Question: I am building a swing FTP client.Here is my code for jframe :-
'''
package jframe;
import jframe.swing.download.*;
import org.apache.commons.net.ftp.FTPClient;
import org.apache.commons.net.ftp.FTPFile;
import test.FtpClient;
import javax.swing.*;
import javax.swing.table.TableModel;
import javax.swing.tree.DefaultMutableTreeNode;
import javax.swing.tree.DefaultTreeModel;
import java.awt.event.*;
import java.awt.*;
import java.io.IOException;
import java.util.ArrayList;
import java.util.Enumeration;
import javax.swing.tree.DefaultMutableTreeNode;
public class UndecoratedFrameDemo {
private static Point point = new Point();
ArrayList arrayList;
static String server = "";
static int port = 21;
static String user = "";
static String pass = "";
JPopupMenu popup;
public UndecoratedFrameDemo()
{
final Ftp_by_apache ftpByApache=new Ftp_by_apache(server,user,pass);
arrayList=ftpByApache.getAllFile("/");
final JFrame frame = new JFrame("FTP Client By MPST");
frame.setUndecorated(false);
frame.addMouseListener(new MouseAdapter() {
public void mousePressed(MouseEvent e) {
point.x = e.getX();
point.y = e.getY();
}
});
frame.addMouseMotionListener(new MouseMotionAdapter() {
public void mouseDragged(MouseEvent e) {
Point p = frame.getLocation();
frame.setLocation(p.x + e.getX() - point.x,
p.y + e.getY() - point.y);
}
});
frame.setSize(700, 500);
frame.setLocation(300, 150);
frame.setLayout(new BorderLayout());
Image icon = new javax.swing.ImageIcon("ftp-big-icon.jpg").getImage();
frame.setIconImage(icon);
Container pane=frame.getContentPane();
pane.setLayout(new BorderLayout());
JMenuBar menuBar = new JMenuBar();
JMenu file = new JMenu("File");
menuBar.add(file);
JMenuItem New = new JMenuItem("New Server");
New.addActionListener(new ActionListener() {
@Override
public void actionPerformed(ActionEvent e) {
/*code for new ftp server*/
}
});
file.add(New);
JMenuItem rename = new JMenuItem("Rename");
New.addActionListener(new ActionListener() {
@Override
public void actionPerformed(ActionEvent e) {
/*code for rename*/
}
});
file.add(rename);
JMenuItem delete = new JMenuItem("Delete");
New.addActionListener(new ActionListener() {
@Override
public void actionPerformed(ActionEvent e) {
/*code for delete*/
}
});
file.add(delete);
JMenuItem connect = new JMenuItem("Connect");
New.addActionListener(new ActionListener() {
@Override
public void actionPerformed(ActionEvent e) {
/*code for connect to differnt ftp*/
}
});
file.add(connect);
JMenuItem item = new JMenuItem("Exit");
item.addActionListener(new ActionListener(){
@Override
public void actionPerformed(ActionEvent e) {
System.exit(0);
}
});
file.add(item);
JMenu edit = new JMenu("Edit");
menuBar.add(edit);
JMenuItem copy = new JMenuItem("Copy");
item.addActionListener(new ActionListener(){
@Override
public void actionPerformed(ActionEvent e) {
/* code for copy*/
}
});
edit.add(copy);
JMenuItem paste = new JMenuItem("Paste");
item.addActionListener(new ActionListener(){
@Override
public void actionPerformed(ActionEvent e) {
/* code for Paste*/
}
});
edit.add(paste);
JMenuItem mkdir = new JMenuItem("New Directory");
New.addActionListener(new ActionListener(){
@Override
public void actionPerformed(ActionEvent e) {
System.exit(0);
}
});
file.add(mkdir);
popup = new JPopupMenu();
JMenuItem popupcopy= new JMenuItem("Copy");
popup.add(popupcopy );
JMenuItem popuprename= new JMenuItem("Rename");
popup.add( popuprename );
JMenuItem popupdelete= new JMenuItem("Delete");
popup.add( popupdelete );
JMenuItem menuItem = new JMenuItem("Open");
menuItem.addActionListener(new ActionListener(){
public void actionPerformed(ActionEvent event){
Component c = (Component)event.getSource();
JPopupMenu popup = (JPopupMenu)c.getParent();
JTable table = (JTable)popup.getInvoker();
System.out.println(table.getSelectedRow() + " : " + table.getSelectedColumn());
if(table.getValueAt(table.getSelectedRow(),table.getSelectedColumn()+1).equals("File Folder"))
{
System.out.println("File Folder Clicked");
SwingUtilities.updateComponentTreeUI(frame);
}
else
{
try {
ftpByApache.download(table.getValueAt(table.getSelectedRow(),table.getSelectedColumn()).toString(),"X:/");
}
catch (Exception e)
{
e.printStackTrace();
}
}
}
});
popup.add(menuItem);
FileTableModel fileTableModel =new FileTableModel(arrayList) ;
JTable table = new JTable(fileTableModel)
{
public boolean isCellEditable(int data, int column)
{
return false;
}
};
table.addMouseListener(new MouseAdapter() {
public void mousePressed(MouseEvent e) {
System.out.println("pressed");
}
public void mouseReleased(MouseEvent e) {
if (e.isPopupTrigger()) {
JTable source = (JTable) e.getSource();
int row = source.rowAtPoint(e.getPoint());
int column = source.columnAtPoint(e.getPoint());
if (!source.isRowSelected(row))
source.changeSelection(row, column, false, false);
popup.show(e.getComponent(), e.getX(), e.getY());
}
}
});
table.setPreferredScrollableViewportSize(table.getPreferredSize());
JScrollPane scrollPane = new JScrollPane(table);
frame.getContentPane().add(scrollPane, BorderLayout.CENTER);
frame.setJMenuBar(menuBar);
frame.setVisible(true);
}
public static void main(String[] args) {
new UndecoratedFrameDemo();
}
public String[] getDir(String dir){ //Gets all of the directories from a given directory and returns them as a String Array
String[] directories;
try{
FTPClient ftpClient = new FTPClient();
FTPFile[] objects = ftpClient.listDirectories(dir);
ftpClient.connect(server, port);
ftpClient.login(user, pass);
ftpClient.enterLocalPassiveMode();
ftpClient.setFileType(FTPClient.BINARY_FILE_TYPE);
directories = new String[objects.length];
for(int i=0; i<objects.length; i++){
directories[i]=objects[i].getName();
}
return directories;
} catch (IOException ex) {
String[] dir1={};
System.out.println("ERROR");
return dir1;
}
}
}
'''
And here is my ftp class code
'''
package jframe;
import java.io.FileInputStream;
import java.io.FileNotFoundException;
import java.io.FileOutputStream;
import java.io.IOException;
import java.io.InputStream;
import java.io.OutputStream;
import java.text.DateFormat;
import java.text.ParseException;
import java.text.SimpleDateFormat;
import java.util.ArrayList;
import java.util.Date;
import java.util.List;
import javax.imageio.stream.FileImageInputStream;
import org.apache.commons.net.*;
import org.apache.commons.net.ftp.FTPClient;
import org.apache.commons.net.ftp.FTPFile;
public class Ftp_by_apache {
FTPClient f = null;
//
public Ftp_by_apache(String url, String username, String password) {
f = new FTPClient();
//
f.enterLocalPassiveMode();
this.get_connection(url, username, password);
}
public String printTime(String time) {
SimpleDateFormat dateFormat = new SimpleDateFormat("ddMMyyyyHHmmss");
try {
String timePart = time.split(" ")[1];
Date modificationTime = dateFormat.parse(timePart);
System.out.println("File modification time: " + modificationTime);
return modificationTime.toString();
} catch (ParseException ex) {
ex.printStackTrace();
return "undefined";
}
}
//
public void get_connection(String url, String username, String password) {
try {
f.connect(url);
System.out.println("connect success!");
f.setControlEncoding("GBK");
boolean login = f.login(username, password);
if (login)
System.out.println("logged In");
else
System.out.println("Login Failed!");
} catch (IOException e) {
e.printStackTrace();
}
}
public void close_connection() {
boolean logout = false;
try {
logout = f.logout();
} catch (IOException e1) {
// TODO Auto-generated catch block
e1.printStackTrace();
}
if (logout) {
System.out.println("Log out successfull!");
} else {
System.out.println("try again!");
}
if (f.isConnected())
try {
System.out.println("connection is alive!");
f.disconnect();
} catch (IOException e) {
e.printStackTrace();
}
}
//
public ArrayList getAllFile(String dir) {
f.enterLocalPassiveMode();
/* try {
f.changeWorkingDirectory(dir);
}
catch (Exception e)
{
e.printStackTrace();
}*/
DateFormat dateFormater = new SimpleDateFormat("dd/MM/yyyy HH:mm:ss");
ArrayList<ArrayList> arrayList= new ArrayList<ArrayList>();
FTPFile[] files = null;
try {
files = f.listFiles();
if(f.isAvailable())
{
System.out.println("connected");
}
System.out.println("length: "+files.length);
} catch (IOException e) {
// TODO Auto-generated catch block
e.printStackTrace();
}
for (FTPFile file : files) {
ArrayList arrayList1=new ArrayList();
arrayList1.add(file.getName());
if (file.isDirectory())
{
arrayList1.add("File Folder");
}
else if (file.getName().endsWith(".exe"))
{
arrayList1.add("Application");
}
else if (file.getName().endsWith(".zip"))
{
arrayList1.add("Compressed (Zip Folder)");
}
else if (file.getName().endsWith(".xls")||file.getName().endsWith(".xlsx")||file.getName().endsWith(".doc")||file.getName().endsWith(".docx")||file.getName().endsWith(".rtf"))
{
arrayList1.add("Microsoft Office Document");
}
else if (file.getName().endsWith(".sql"))
{
arrayList1.add("SQL File");
}
else if (file.getName().endsWith(".txt"))
{
arrayList1.add("Text Document");
}
else if (file.getName().endsWith(".pdf"))
{
arrayList1.add("PDF Document");
}
else
{
arrayList1.add("File");
}
arrayList1.add(dateFormater.format(file.getTimestamp().getTime()));
arrayList1.add(file.getSize()+" Kb");
arrayList.add(arrayList1);
if(file.isDirectory())
System.out.println(file.getName()+": Directory");
if(file.isFile())
System.out.println(file.getName()+": File");
}
System.out.println(arrayList);
return arrayList;
}
//
public void upload(String File_path) throws IOException {
InputStream input = null;
String[] File_name = null;
try {
input = new FileInputStream(File_path);
File_name = File_path.split("\\");
System.out.println(File_name[File_name.length - 1]);
} catch (FileNotFoundException e) {
// TODO Auto-generated catch block
e.printStackTrace();
}
System.out.println(File_name[File_name.length - 1]);
f.storeFile(File_name[File_name.length - 1], input);
System.out.println("file uploaded successfully");
if (input != null)
input.close();
}
public void download(String from_file_name, String to_path) throws IOException {
OutputStream output = null;
try {
output = new FileOutputStream(to_path + from_file_name);
} catch (FileNotFoundException e) {
// TODO Auto-generated catch block
e.printStackTrace();
}
f.retrieveFile(from_file_name, output);
if (output != null) {
try {
if (output != null)
output.close();
} catch (IOException e) {
// TODO Auto-generated catch block
e.printStackTrace();
}
}
}
}
'''
And my output is like

These are directories of my ftp server now i want to browse subdirectories when a parent directory is clicked, I also want to add a progressbar for file download can anyone help??
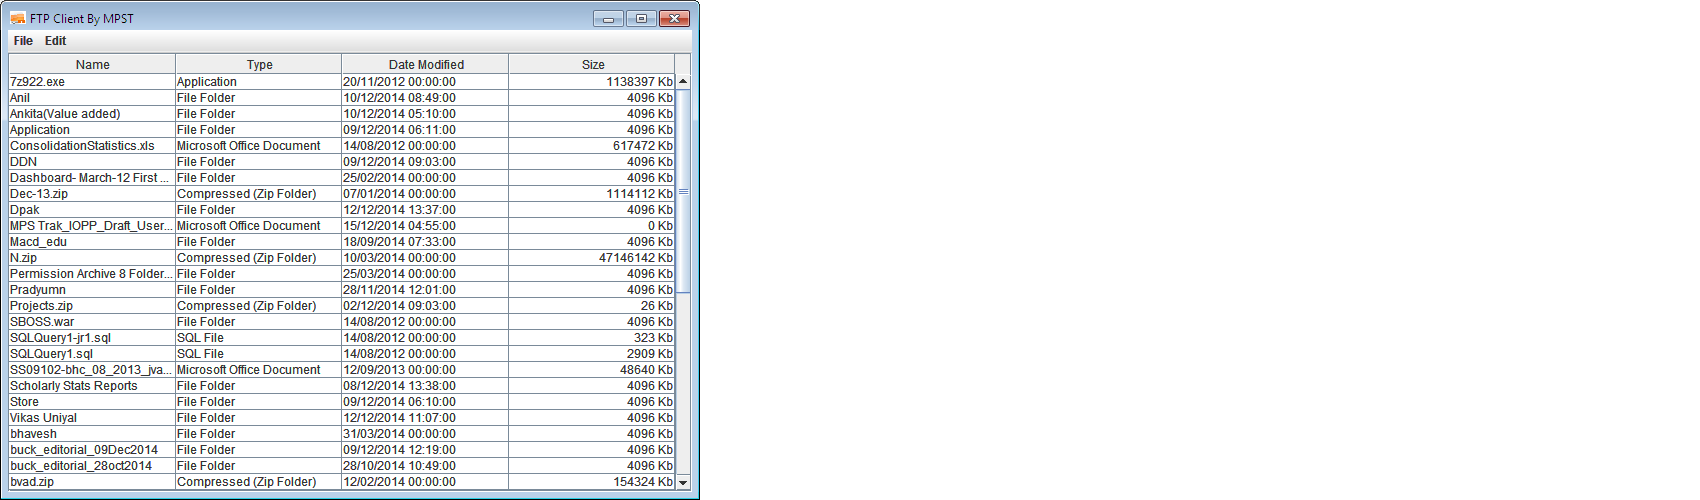
Answer: I have solved my problem by cunstructor chaining.Here is second constructor
'''
public UndecoratedFrameDemo(final String childdir,Ftp_by_apache ftpByApache2)
{
final Ftp_by_apache ftpByApache12=ftpByApache2;
arrayList1=ftpByApache12.getSublFile(childdir);
System.out.println("initial directory: " + childdir);
final JFrame frame = new JFrame("FTP Client By MPST");
frame.setUndecorated(false);
frame.addMouseListener(new MouseAdapter() {
public void mousePressed(MouseEvent e) {
point.x = e.getX();
point.y = e.getY();
}
});
frame.addMouseMotionListener(new MouseMotionAdapter() {
public void mouseDragged(MouseEvent e) {
Point p = frame.getLocation();
frame.setLocation(p.x + e.getX() - point.x, p.y + e.getY() - point.y);
}
});
frame.setSize(700, 500);
frame.setLocation(300, 150);
frame.setLayout(new BorderLayout());
Image icon = new javax.swing.ImageIcon("ftp-big-icon.jpg").getImage();
frame.setIconImage(icon);
Container pane=frame.getContentPane();
pane.setLayout(new BorderLayout());
JMenuBar menuBar = new JMenuBar();
JMenu file = new JMenu("File");
menuBar.add(file);
JMenuItem New = new JMenuItem("New Server");
New.addActionListener(new ActionListener() {
@Override
public void actionPerformed(ActionEvent e) {
/*code for new ftp server*/
}
});
file.add(New);
JMenuItem rename = new JMenuItem("Rename");
New.addActionListener(new ActionListener() {
@Override
public void actionPerformed(ActionEvent e) {
/*code for rename*/
}
});
file.add(rename);
JMenuItem delete = new JMenuItem("Delete");
New.addActionListener(new ActionListener() {
@Override
public void actionPerformed(ActionEvent e) {
/*code for delete*/
}
});
file.add(delete);
JMenuItem connect = new JMenuItem("Connect");
New.addActionListener(new ActionListener() {
@Override
public void actionPerformed(ActionEvent e) {
/*code for connect to differnt ftp*/
}
});
file.add(connect);
JMenuItem item = new JMenuItem("Exit");
item.addActionListener(new ActionListener(){
@Override
public void actionPerformed(ActionEvent e) {
System.exit(0);
}
});
file.add(item);
JMenu edit = new JMenu("Edit");
menuBar.add(edit);
JMenuItem copy = new JMenuItem("Copy");
item.addActionListener(new ActionListener(){
@Override
public void actionPerformed(ActionEvent e) {
/* code for copy*/
}
});
edit.add(copy);
JMenuItem paste = new JMenuItem("Paste");
item.addActionListener(new ActionListener(){
@Override
public void actionPerformed(ActionEvent e) {
/* code for Paste*/
}
});
edit.add(paste);
JMenuItem mkdir = new JMenuItem("New Directory");
New.addActionListener(new ActionListener(){
@Override
public void actionPerformed(ActionEvent e) {
System.exit(0);
}
});
file.add(mkdir);
popup = new JPopupMenu();
JMenuItem popupcopy= new JMenuItem("Copy");
popup.add(popupcopy );
JMenuItem popuprename= new JMenuItem("Rename");
popup.add( popuprename );
JMenuItem popupdelete= new JMenuItem("Delete");
popup.add( popupdelete );
JMenuItem menuItem = new JMenuItem("Open");
menuItem.addActionListener(new ActionListener(){
public void actionPerformed(ActionEvent event){
Component c = (Component)event.getSource();
JPopupMenu popup = (JPopupMenu)c.getParent();
JTable table = (JTable)popup.getInvoker();
System.out.println(table.getSelectedRow() + " : " + table.getSelectedColumn());
if(table.getValueAt(table.getSelectedRow(),table.getSelectedColumn()+1).equals("File Folder"))
{
System.out.println("File Folder Clicked");
new UndecoratedFrameDemo(childdir+"/"+table.getValueAt(table.getSelectedRow(),table.getSelectedColumn()).toString(),ftpByApache12);
// frame.add(table1);
frame.hide();
}
else
{
try {
ftpByApache12.download(table.getValueAt(table.getSelectedRow(),table.getSelectedColumn()).toString(),"X:/");
}
catch (Exception e)
{
e.printStackTrace();
}
}
}
});
popup.add(menuItem);
FileTableModel1 fileTableModel1 =new FileTableModel1(arrayList1) ;
JTable table = new JTable(fileTableModel1)
{
public boolean isCellEditable(int data, int column)
{
return false;
}
};
table.addMouseListener(new MouseAdapter() {
public void mousePressed(MouseEvent e) {
System.out.println("pressed");
}
public void mouseReleased(MouseEvent e) {
if (e.isPopupTrigger()) {
JTable source = (JTable) e.getSource();
int row = source.rowAtPoint(e.getPoint());
int column = source.columnAtPoint(e.getPoint());
if (!source.isRowSelected(row))
source.changeSelection(row, column, false, false);
popup.show(e.getComponent(), e.getX(), e.getY());
}
}
});
table.setPreferredScrollableViewportSize(table.getPreferredSize());
JScrollPane scrollPane = new JScrollPane(table);
frame.getContentPane().add(scrollPane, BorderLayout.CENTER);
// JFilePicker filePicker = new JFilePicker("Save file to: ","Browse...");
// frame.getContentPane().add(filePicker);
frame.setJMenuBar(menuBar);
frame.setVisible(true);
}
'''